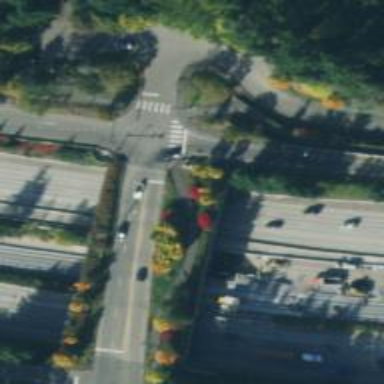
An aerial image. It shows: Marked asphalt cycleway crossing.